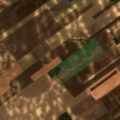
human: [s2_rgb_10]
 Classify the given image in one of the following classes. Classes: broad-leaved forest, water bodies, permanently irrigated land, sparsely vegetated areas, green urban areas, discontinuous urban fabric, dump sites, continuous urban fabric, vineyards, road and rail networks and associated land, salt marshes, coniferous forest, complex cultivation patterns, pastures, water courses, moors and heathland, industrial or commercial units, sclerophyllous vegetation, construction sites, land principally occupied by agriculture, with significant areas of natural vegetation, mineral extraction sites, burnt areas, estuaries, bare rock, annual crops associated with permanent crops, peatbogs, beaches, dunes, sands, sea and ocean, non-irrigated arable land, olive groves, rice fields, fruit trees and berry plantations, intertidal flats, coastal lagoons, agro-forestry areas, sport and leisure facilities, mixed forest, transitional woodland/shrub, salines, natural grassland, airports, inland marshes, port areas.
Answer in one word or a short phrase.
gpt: non-irrigated arable land